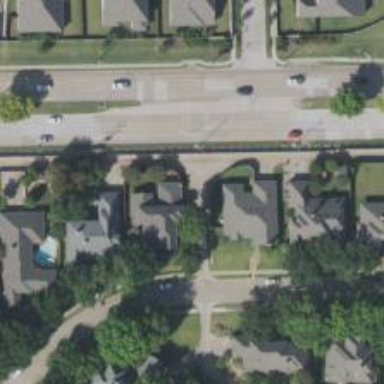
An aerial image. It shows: Alley classified as service road.